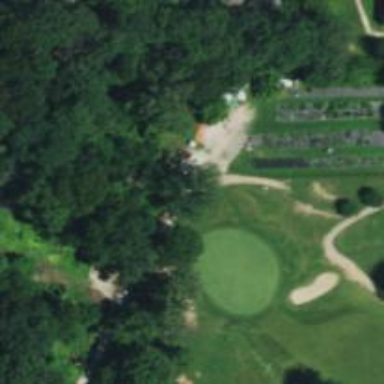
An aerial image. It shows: Service road used as golf cart path.